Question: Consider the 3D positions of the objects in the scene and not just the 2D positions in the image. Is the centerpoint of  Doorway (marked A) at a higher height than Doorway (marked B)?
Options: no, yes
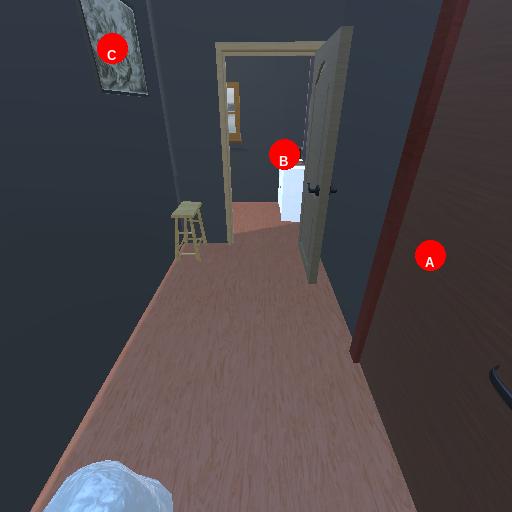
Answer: no